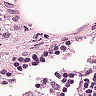
Metastatic tissue present: no